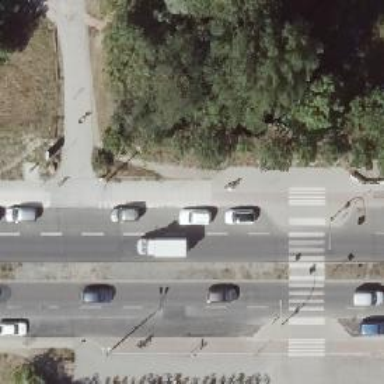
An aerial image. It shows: Sidewalk made of concrete plates with cycle lane also having the same surface.